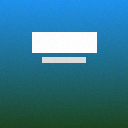
Screen state: on